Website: macys
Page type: delivery-shipping
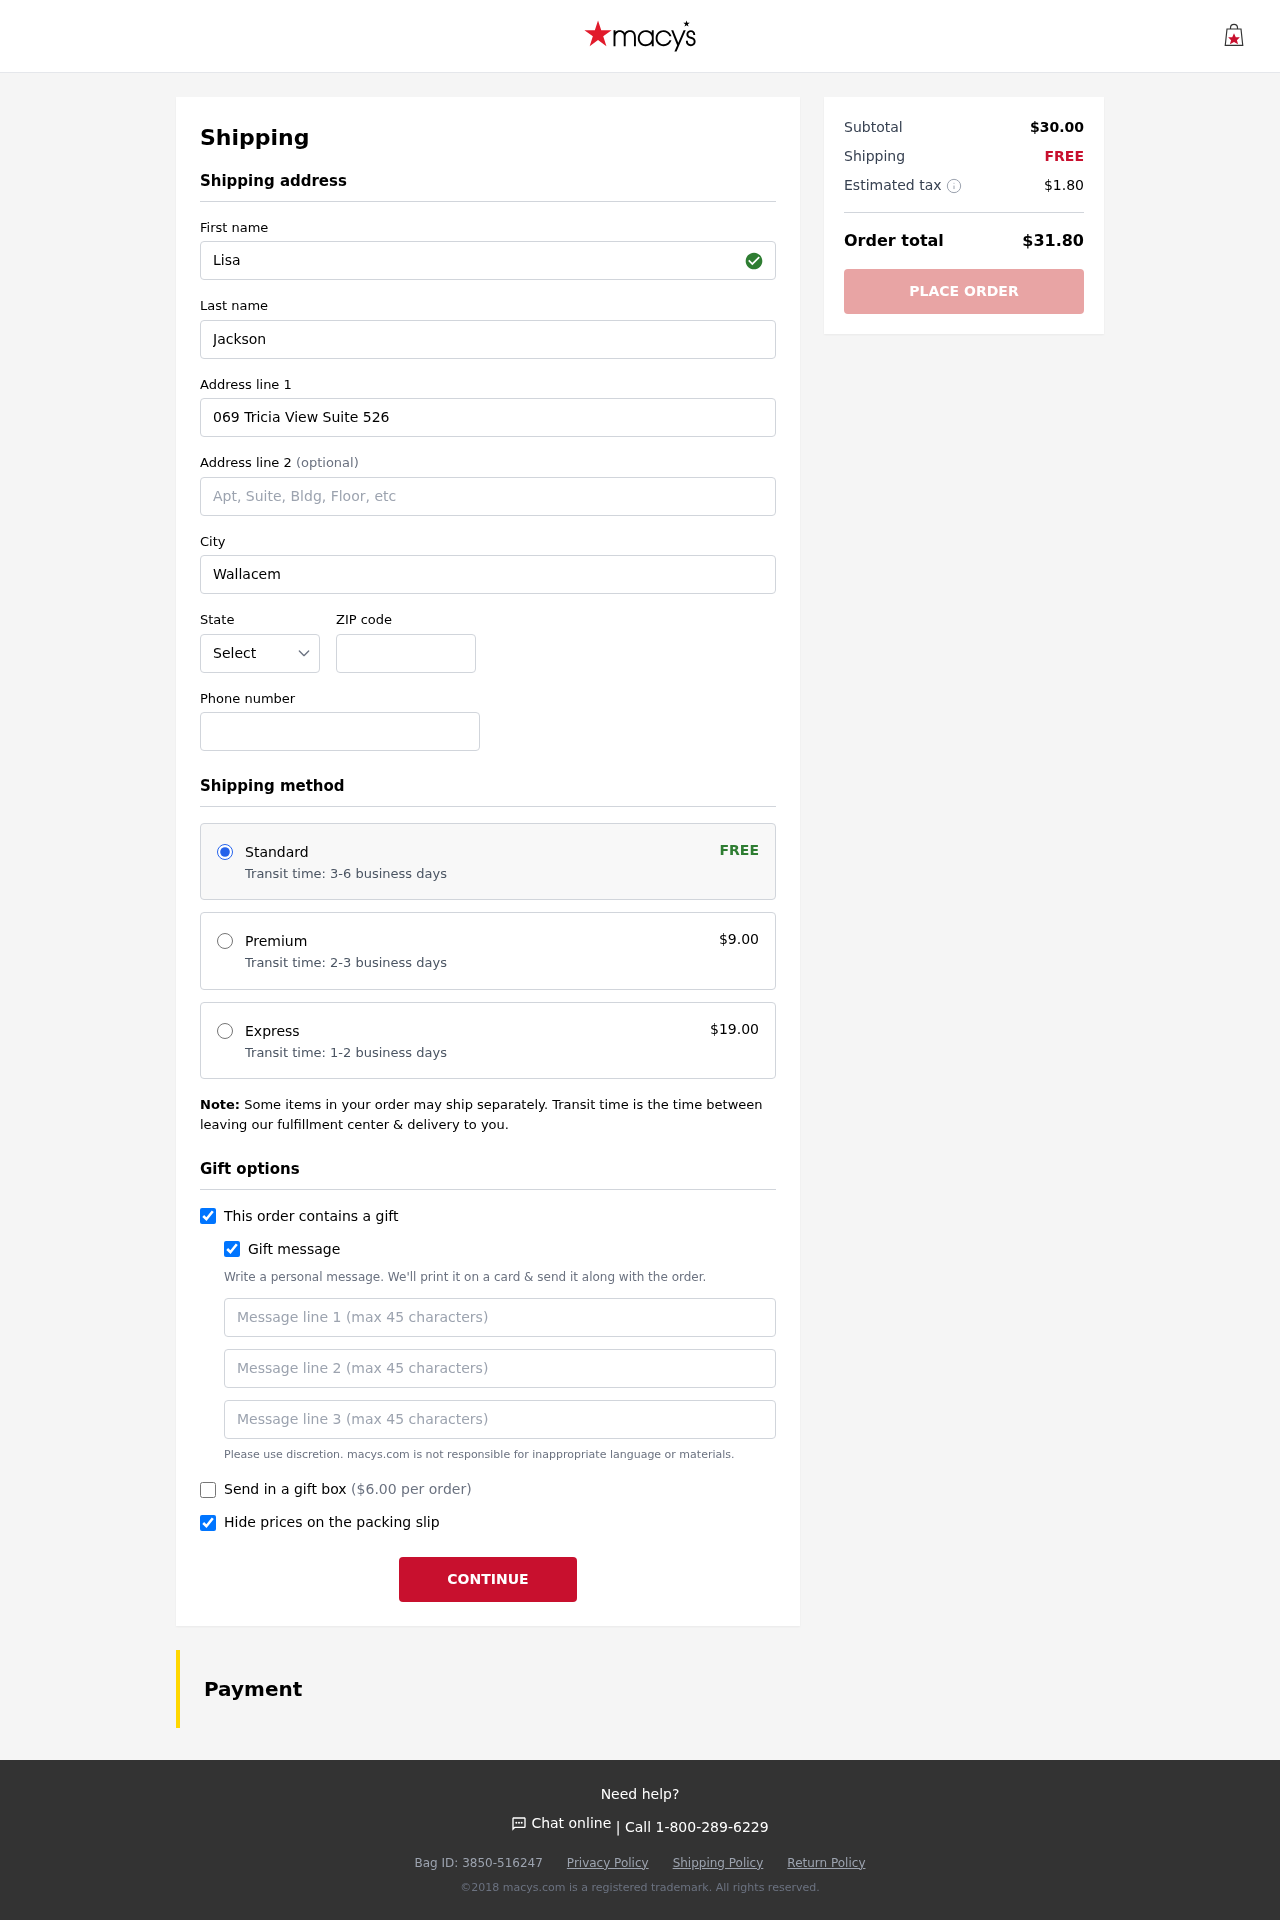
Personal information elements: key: PII_STATE_ABBR
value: IL
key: PII_FIRSTNAME
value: Lisa
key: PII_LASTNAME
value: Jackson
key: PII_STREET
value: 069 Tricia View Suite 526
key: PII_CITY
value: Wallacemouth
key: PII_POSTCODE
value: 19765
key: PII_PHONE
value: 2047251061
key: PII_GIFT_MESSAGE
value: Happy birthday to the amazing you! I saw this beautiful ring and thought it would be a perfect reminder of your strength and faith. Hope it brings you as much joy as you bring to everyone around you!  Lisa
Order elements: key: ORDER_SHIPPING_STANDARD
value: Transit time: 3-6 business days
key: ORDER_SHIPPING_COST
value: FREE
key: ORDER_SHIPPING_PREMIUM
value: Transit time: 2-3 business days
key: ORDER_SHIPPING_PREMIUM_PRICE
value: $9.00
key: ORDER_SHIPPING_EXPRESS
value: Transit time: 1-2 business days
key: ORDER_SHIPPING_EXPRESS_PRICE
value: $19.00
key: ORDER_GIFT_BOX_PRICE
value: ($6.00 per order)
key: ORDER_SUBTOTAL
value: $30.00
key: ORDER_SHIPPING_COST2
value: FREE
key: ORDER_TAX
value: $1.80
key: ORDER_TOTAL
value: $31.80